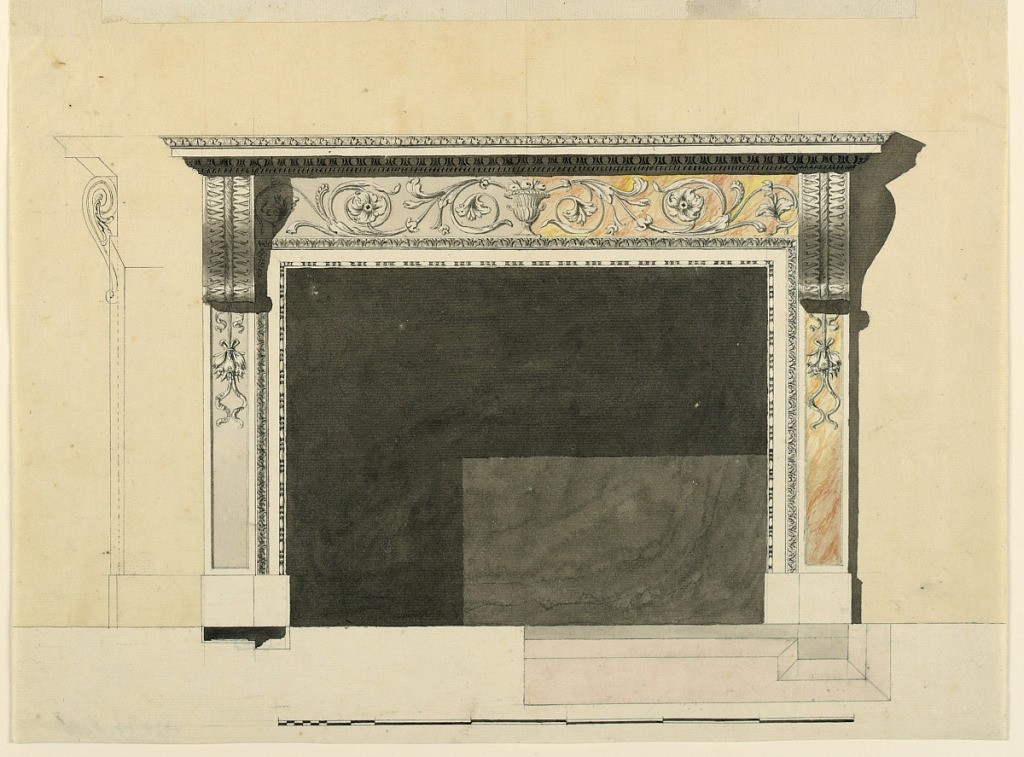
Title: Design for a Chimneypiece
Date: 1780–1800
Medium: Graphite, pen and ink, brush and watercolor on paper
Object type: Drawing
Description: A variation of 1938-88-8214. Brackets are above in the lateral stripes supporting cornices of an entablature. Bunches of fruits hang below them. The rinceaux in the upper strip spring from a fruit bowl. The right half suggests colored marble in the lateral and in the upper strip. Shadow, background, base line, plans, scale as in 1938-88-8214. The lateral elevation is shown at left.